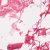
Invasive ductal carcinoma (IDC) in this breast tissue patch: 0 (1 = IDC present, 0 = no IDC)